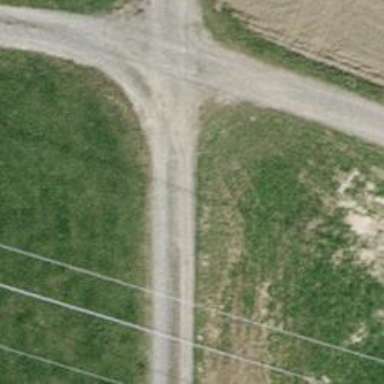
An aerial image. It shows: Compacted track road with grade3 tracktype.